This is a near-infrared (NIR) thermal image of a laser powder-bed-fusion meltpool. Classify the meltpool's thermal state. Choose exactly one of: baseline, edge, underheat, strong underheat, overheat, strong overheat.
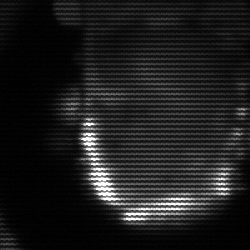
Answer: baseline